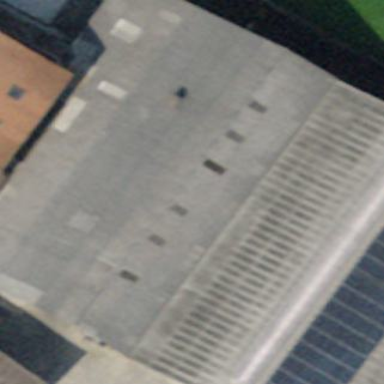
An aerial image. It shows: Rural barn.